Interaction volume radius: 10 \u00c5
Interaction volume height: 15 \u00c5
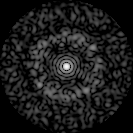
Disorder parameter: 0.827